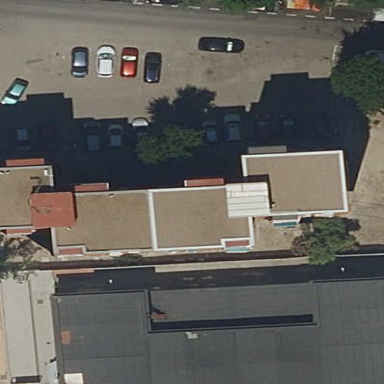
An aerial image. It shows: View of apartment building.